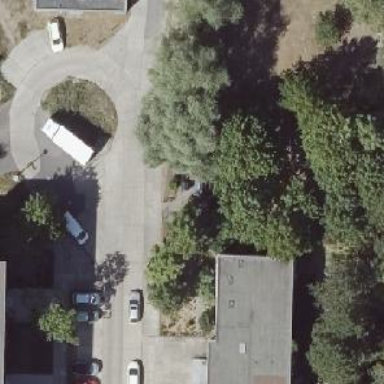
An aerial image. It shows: Sidewalk along the footway.